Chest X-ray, PA view. Patient: 35 years old, sex M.
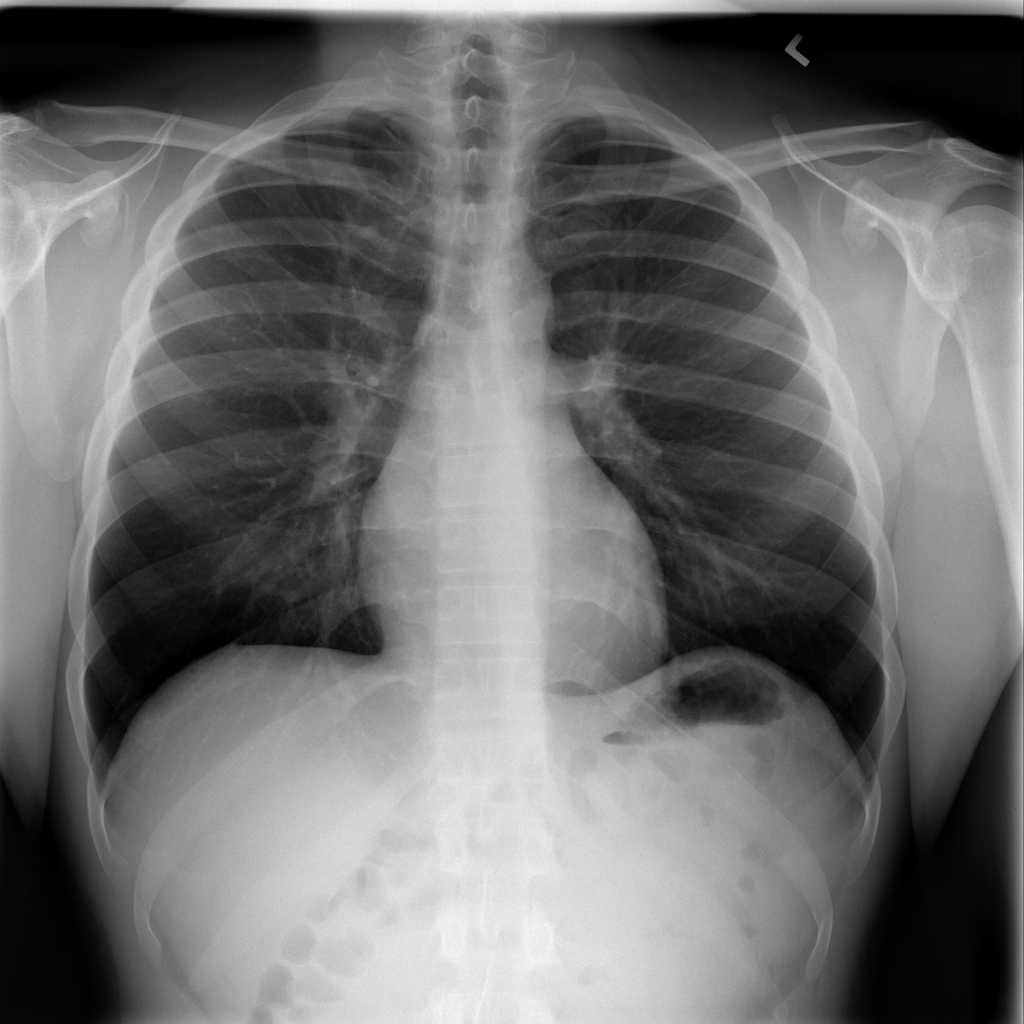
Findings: No Finding